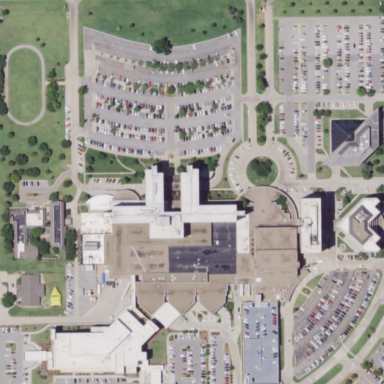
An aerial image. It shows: Healthcare facility identified as hospital.